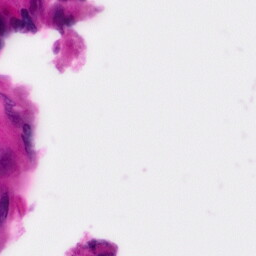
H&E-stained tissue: Pancreatic